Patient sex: M
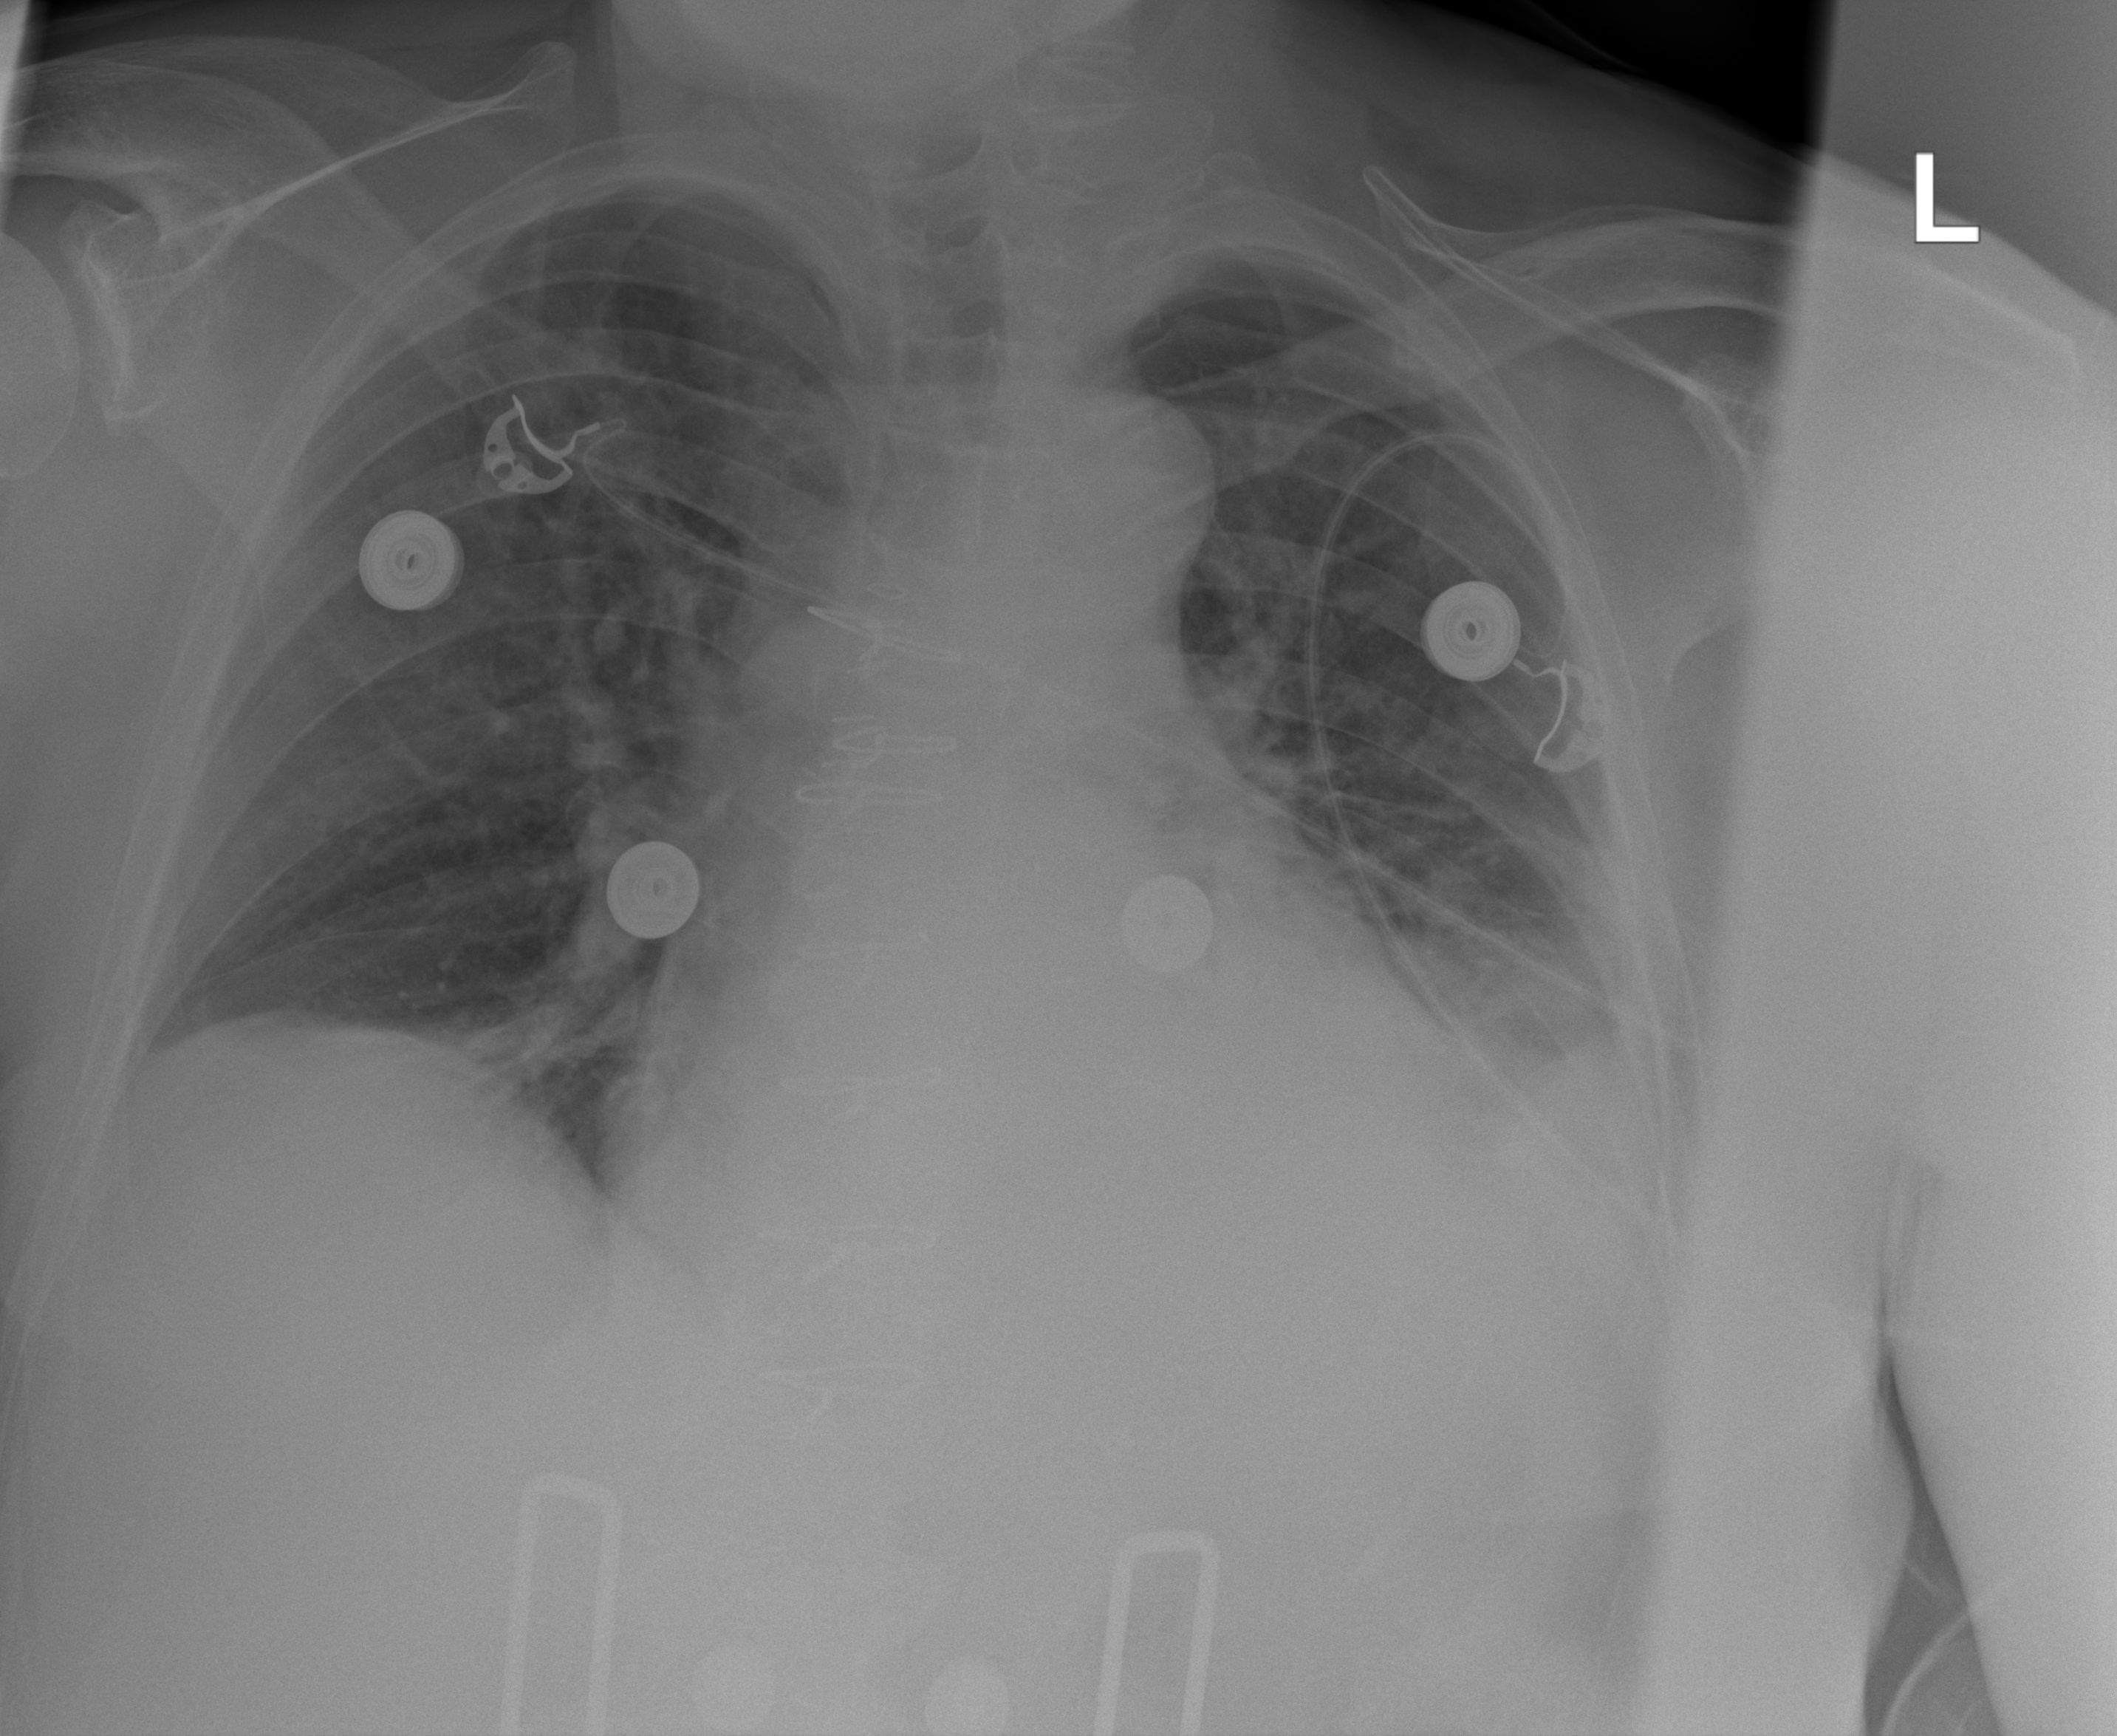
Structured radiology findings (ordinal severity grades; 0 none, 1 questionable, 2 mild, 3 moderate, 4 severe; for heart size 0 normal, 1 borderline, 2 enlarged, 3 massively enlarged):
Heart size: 1
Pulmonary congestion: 2
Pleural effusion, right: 2
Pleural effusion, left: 3
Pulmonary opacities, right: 0
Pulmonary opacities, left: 2
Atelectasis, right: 2
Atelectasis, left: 2